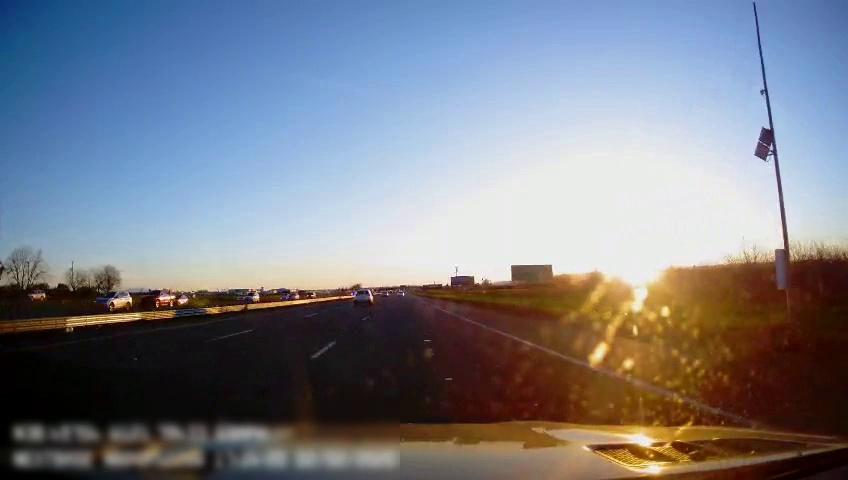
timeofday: Day
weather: Sunny
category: Drivable Space
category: Vehicles | SUV
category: Vehicles | SUV
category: Vehicles | SUV
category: Vehicles | Car
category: Vehicles | Truck
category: Vehicles | SUV
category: Lanes | Alternate Lane
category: Lanes | Alternate Lane
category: Lanes | Current Lane
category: Lanes | Alternate Lane
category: Traffic | Signs